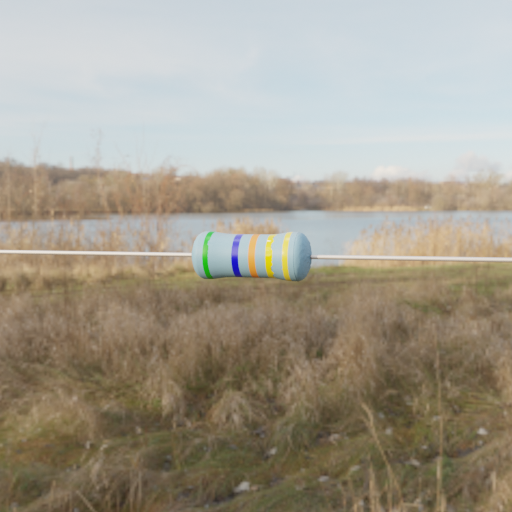
Resistor colour bands (in order): green, blue, orange, yellow, yellow